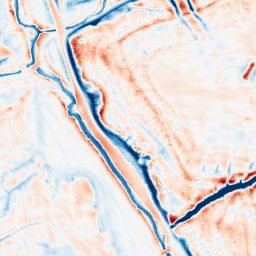
Category: edge_preserving
Decomposition family: bilateral
Decomposition parameters: d: 21
sigma_color: 150
sigma_space: 75
Upsampling method: fft_zeropad
Upsampling parameters: scale: 2
Upsampling scale: 2